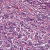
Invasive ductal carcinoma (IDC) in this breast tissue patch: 1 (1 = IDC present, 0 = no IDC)